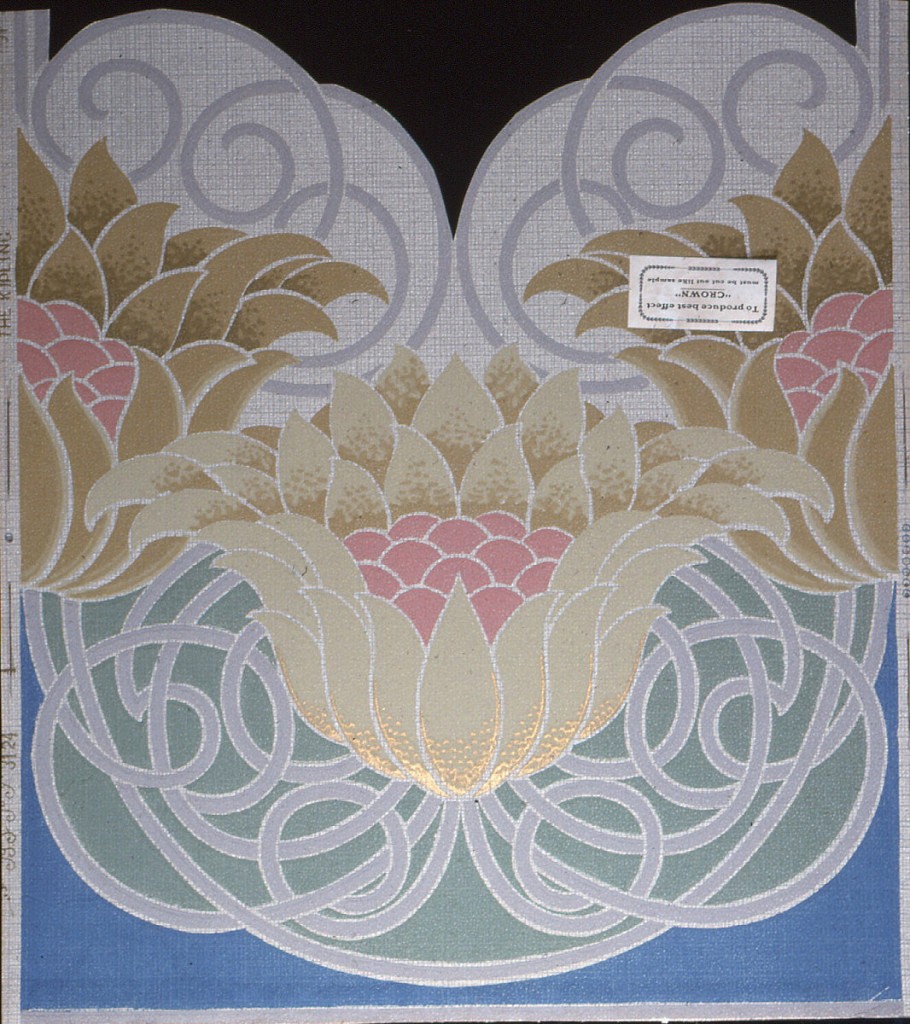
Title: The Kipling
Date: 1906–07
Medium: Machine-printed
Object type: Sidewall - sample
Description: Art nouveau; oversized filled tulips, vertical connected by intertwined maze of stems. C-curves top the flowers. Printed in red, ocher, olive, blue and shades of green on a textured green background.